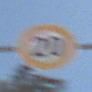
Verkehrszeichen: Geschwindigkeit20
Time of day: Midday
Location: Outdoor (Nature)
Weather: PartlyCloudy
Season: NotSpecified
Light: Natural